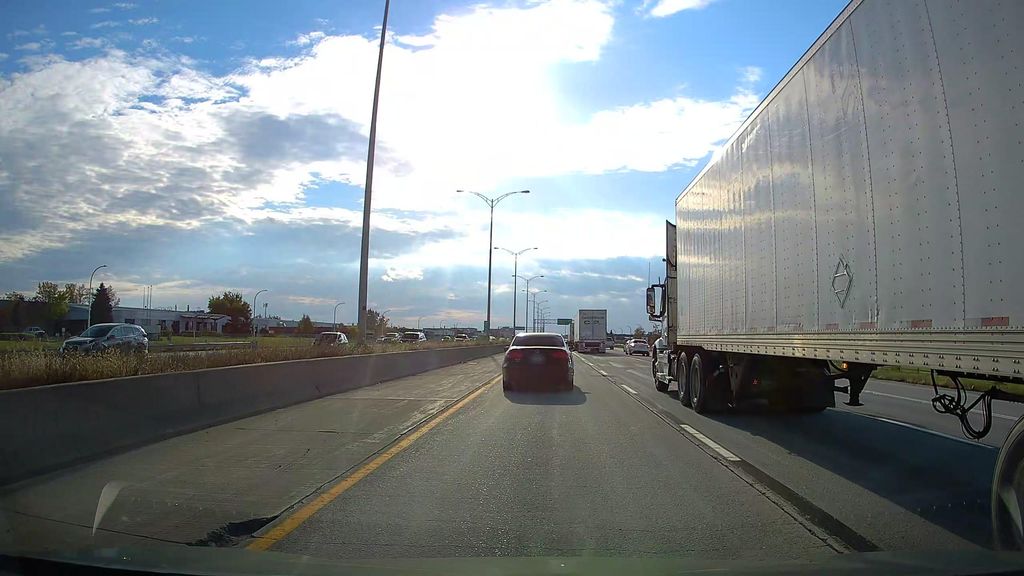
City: montreal